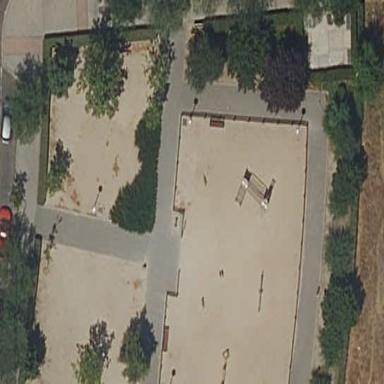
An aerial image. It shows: Playground area for leisure land.